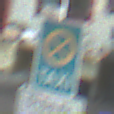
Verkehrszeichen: Taxenstand
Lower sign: ZeitangabenMitBeschraenkungAufWochentage3
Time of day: Midday
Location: Indoor (Urban)
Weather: NotSpecified
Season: NotSpecified
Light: Natural